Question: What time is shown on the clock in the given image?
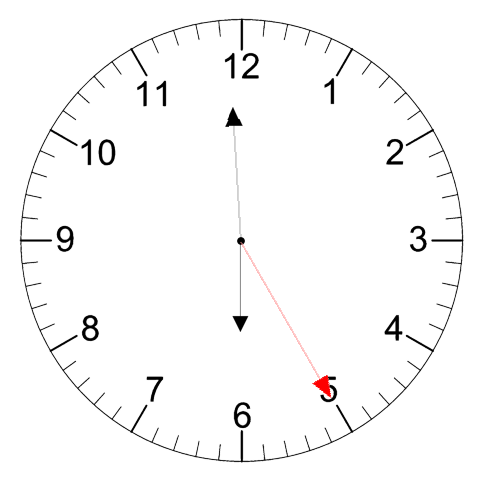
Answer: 05:59:25